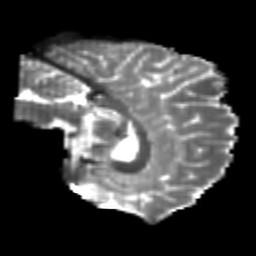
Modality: T2w
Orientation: sagittal
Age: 24
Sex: male
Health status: healthy
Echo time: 0.074 s